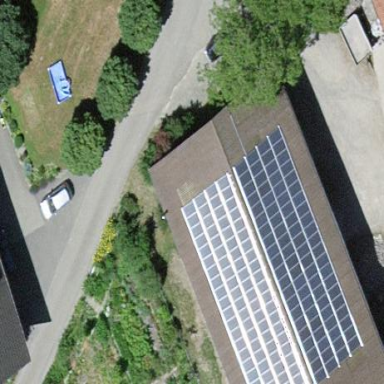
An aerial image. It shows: Solar power generator.